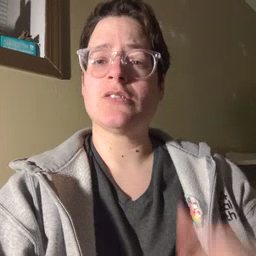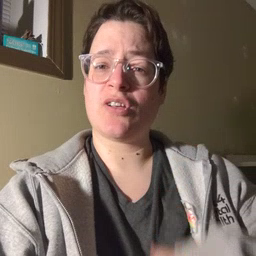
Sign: jacket